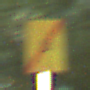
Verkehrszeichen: EndeUmleitung
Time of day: SunriseSunset
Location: Outdoor (Suburban)
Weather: Clear
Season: NotSpecified
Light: Natural